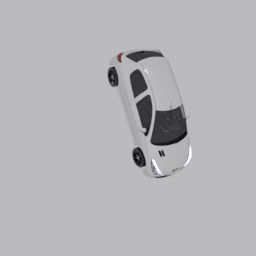
Label: mechanical